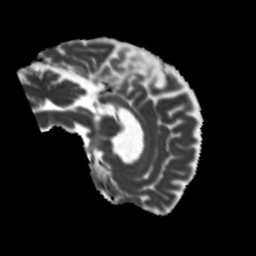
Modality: MD
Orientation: sagittal
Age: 54
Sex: male
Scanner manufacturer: siemens
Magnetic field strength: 3 T
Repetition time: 5.25 s
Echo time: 0.08 s